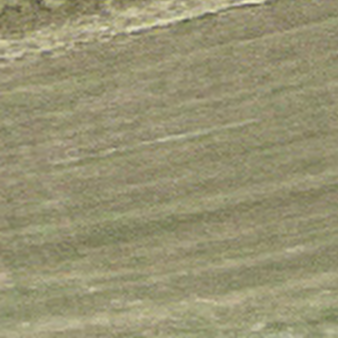
Label: other